Interaction volume radius: 10 \u00c5
Interaction volume height: 35 \u00c5
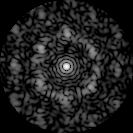
Disorder parameter: 0.7116